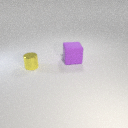
large purple rubber cube to the right of small yellow metal cylinder